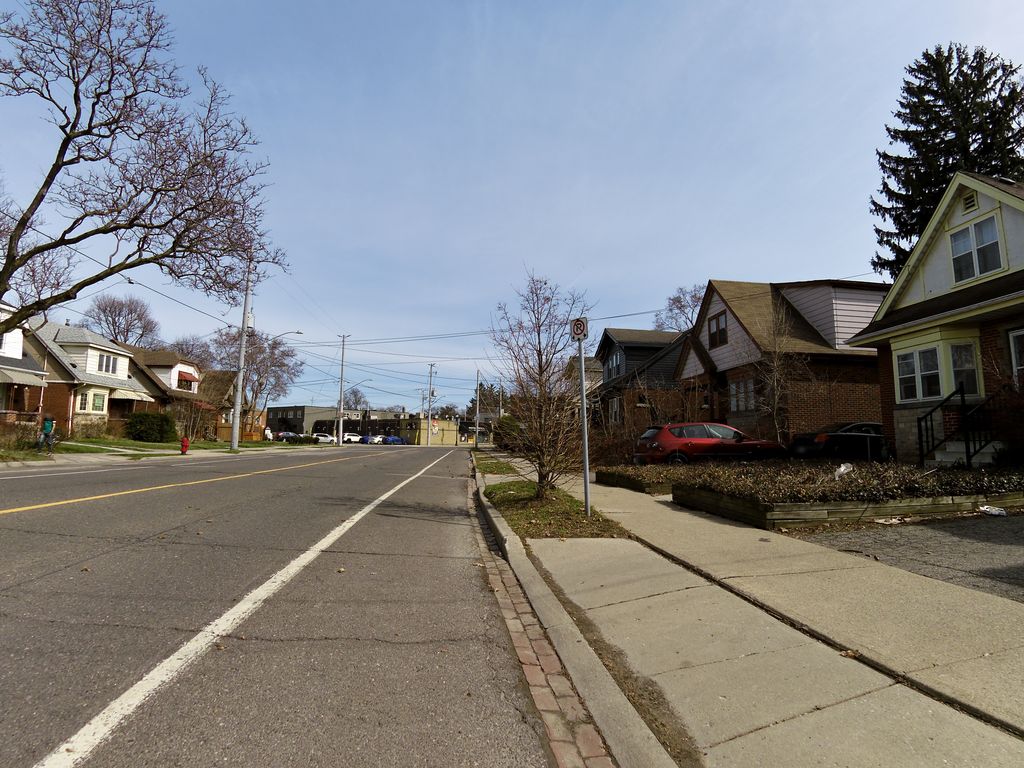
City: hamilton